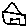
Label: house